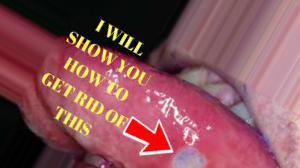
Condition: Mouth Ulcer